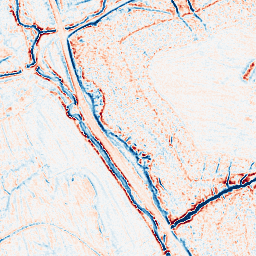
Category: edge_preserving
Decomposition family: anisotropic_diffusion
Decomposition parameters: iterations: 20
kappa: 30
gamma: 0.05
Upsampling method: linear_exact
Upsampling parameters: scale: 2
Upsampling scale: 2